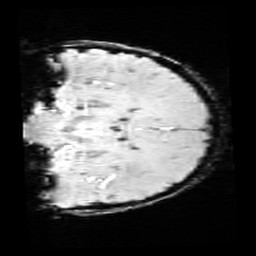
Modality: SWI
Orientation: coronal
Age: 13
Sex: female
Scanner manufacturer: siemens
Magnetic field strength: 3 T
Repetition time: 0.027 s
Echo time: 0.02 s